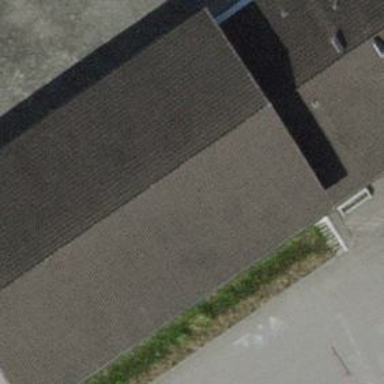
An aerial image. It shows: School building.